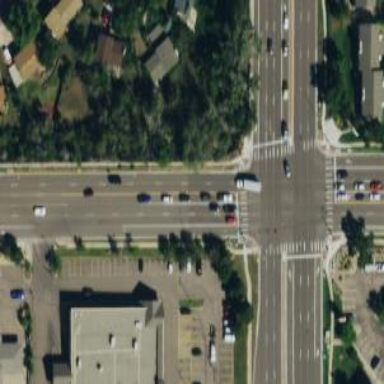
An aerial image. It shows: Marked crossing on asphalt footway.